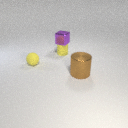
small yellow rubber sphere in front of small yellow rubber cylinder